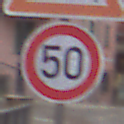
Verkehrszeichen: Geschwindigkeit50
Zusatzzeichen oben: WildwechselRechts
Umgebung: Outdoor, Urban
Tageszeit: Midday
Wetter: Overcast
Licht: Natural
Jahreszeit: NotSpecified
Kontrast: LowContrast